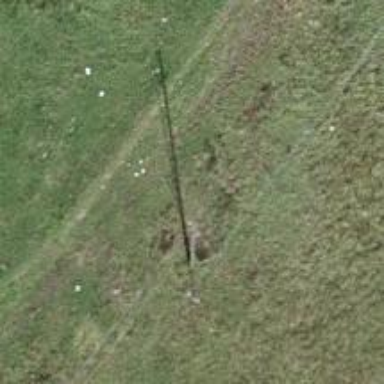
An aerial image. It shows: Power pole.